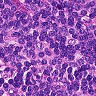
Metastatic tissue present: no